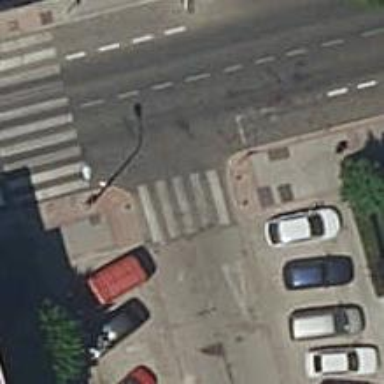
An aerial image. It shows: Bollard barrier.